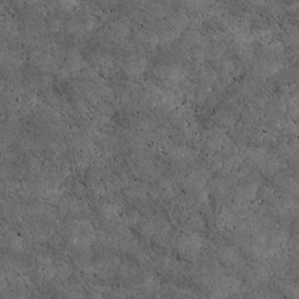
Label: non_frost